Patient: sex F, age 33
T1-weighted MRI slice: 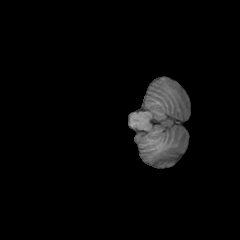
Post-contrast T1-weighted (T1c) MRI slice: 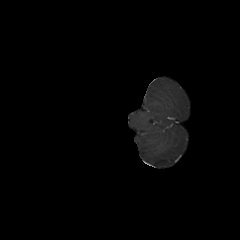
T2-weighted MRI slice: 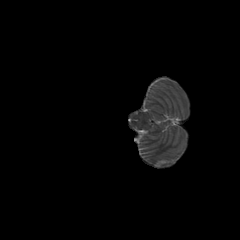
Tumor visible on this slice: no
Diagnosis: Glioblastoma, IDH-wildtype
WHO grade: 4